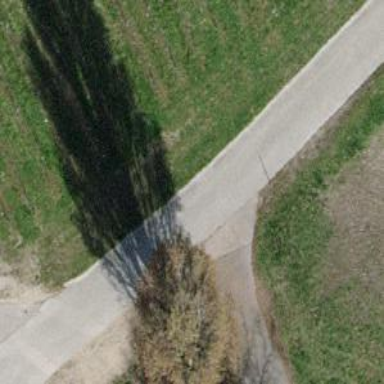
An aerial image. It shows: Paved track with grade1 quality.